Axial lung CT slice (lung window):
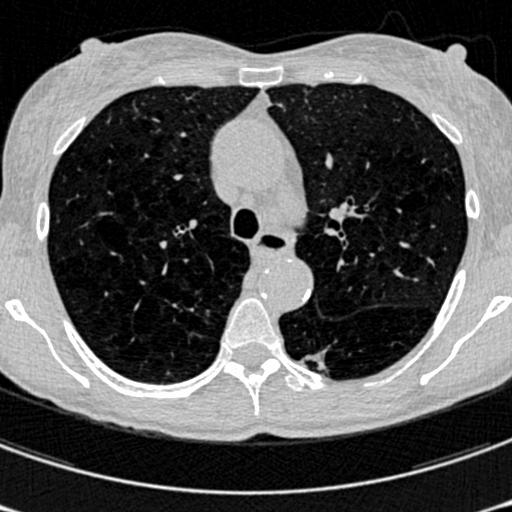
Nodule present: yes
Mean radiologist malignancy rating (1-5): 3